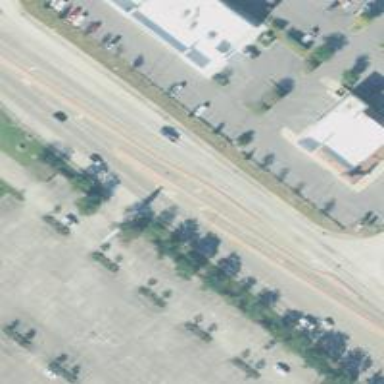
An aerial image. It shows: Primary link road with asphalt surface.